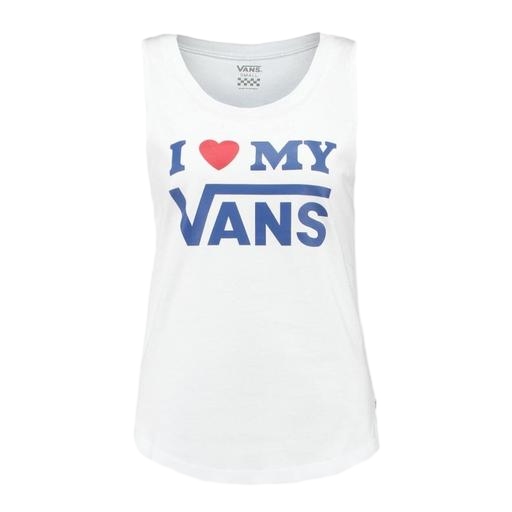
white logo tank top, love tank top, white graphic tank, white background